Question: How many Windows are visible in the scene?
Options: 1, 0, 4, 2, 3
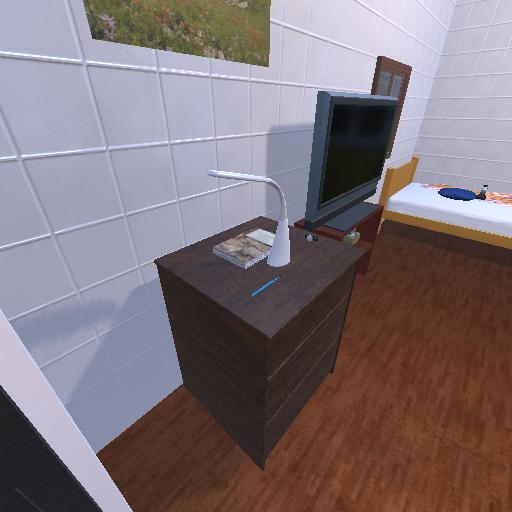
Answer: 1